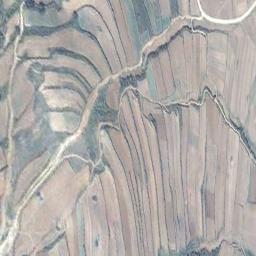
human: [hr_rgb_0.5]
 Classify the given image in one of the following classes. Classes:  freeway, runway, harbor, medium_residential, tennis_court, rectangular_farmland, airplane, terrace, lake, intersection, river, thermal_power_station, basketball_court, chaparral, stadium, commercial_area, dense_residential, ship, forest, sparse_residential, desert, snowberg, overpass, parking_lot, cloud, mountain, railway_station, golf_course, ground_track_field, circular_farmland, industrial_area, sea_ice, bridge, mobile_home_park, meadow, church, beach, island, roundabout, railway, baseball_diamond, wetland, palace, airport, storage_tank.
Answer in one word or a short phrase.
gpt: terrace